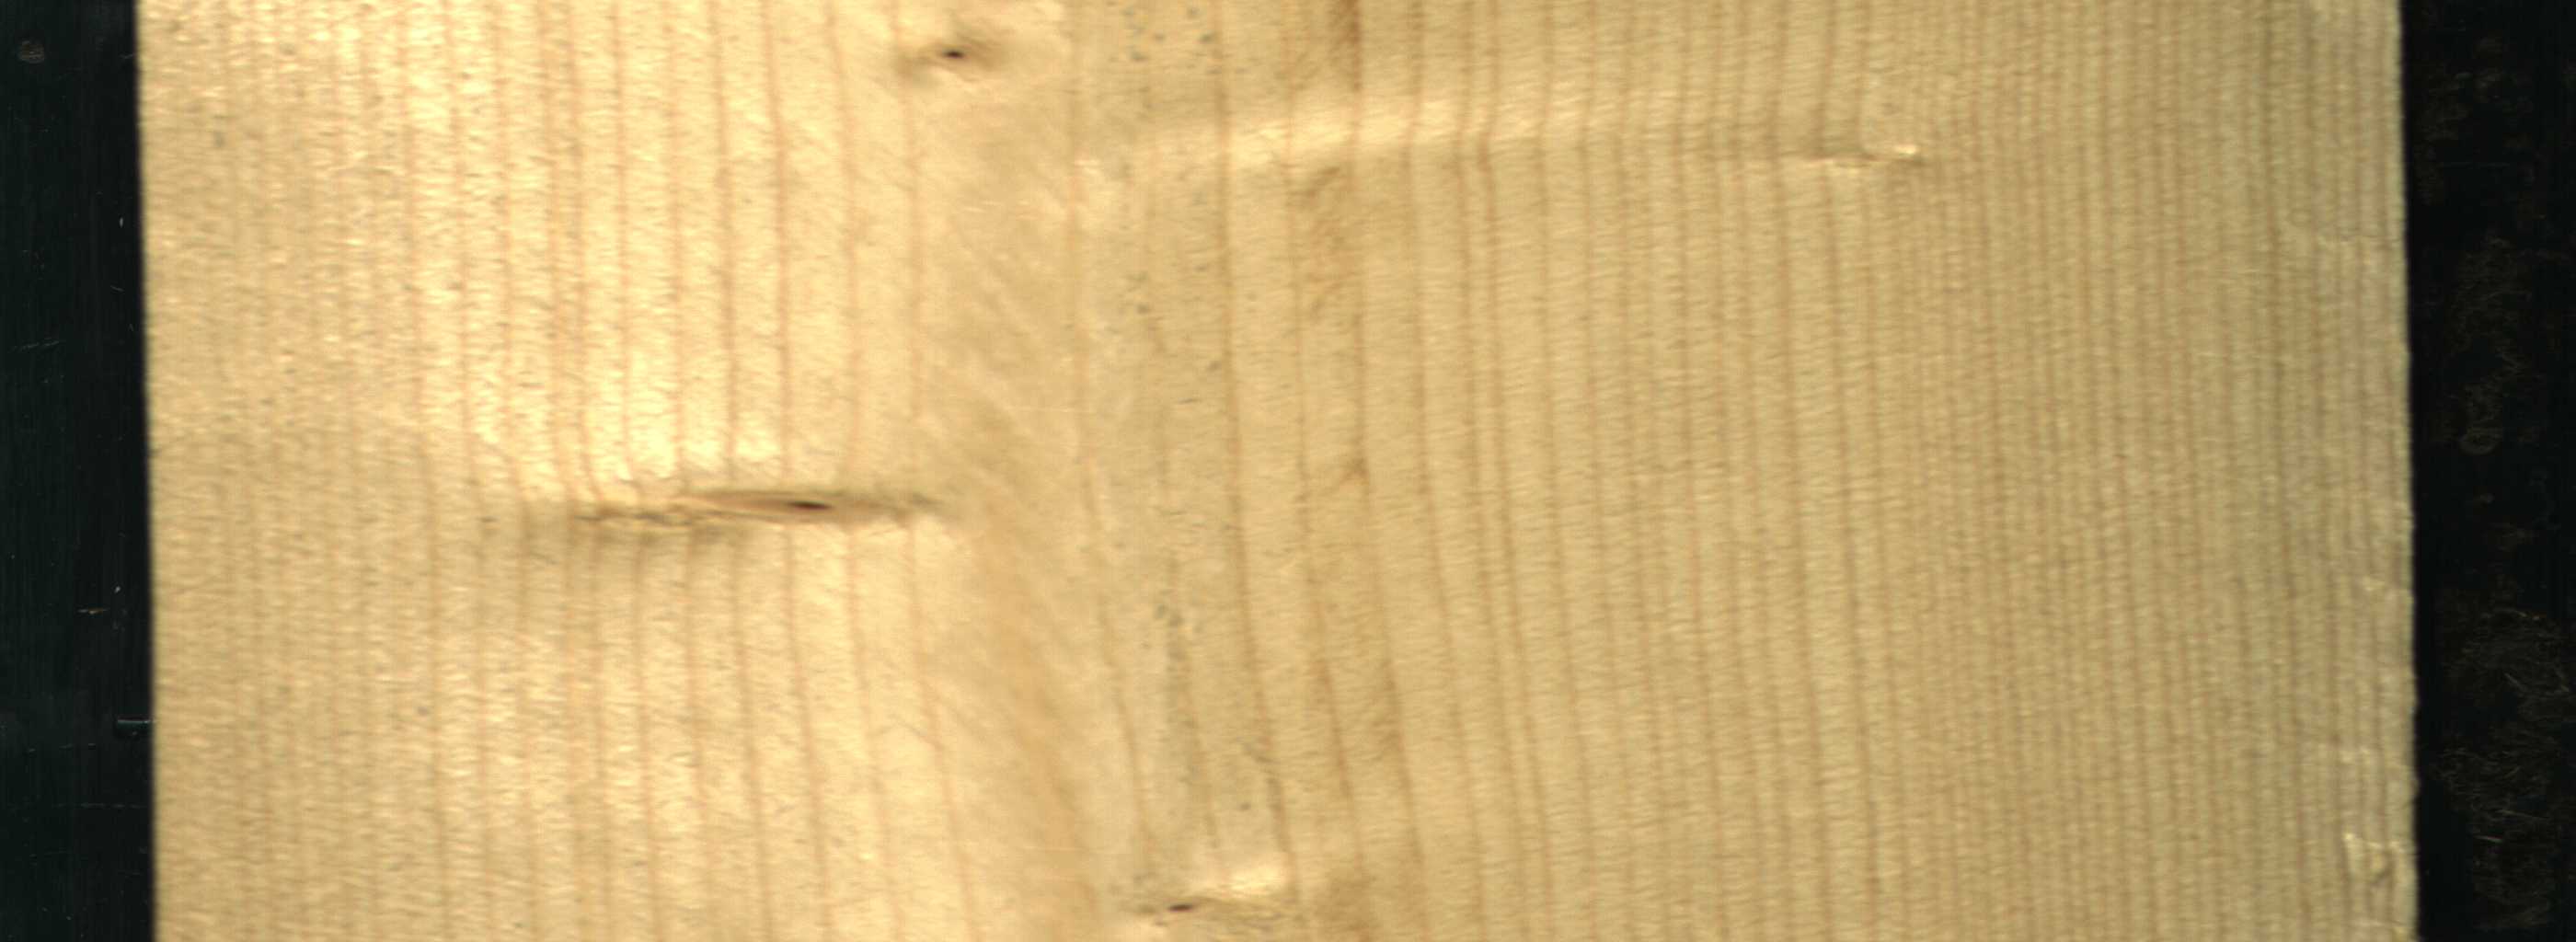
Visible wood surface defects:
Dead_Knot
Live_Knot
Live_Knot